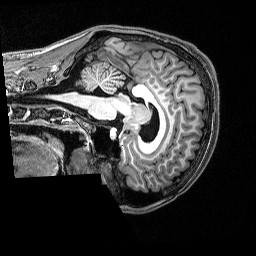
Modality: T1w
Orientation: sagittal
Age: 22
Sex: male
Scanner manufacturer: siemens
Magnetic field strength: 3 T
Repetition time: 2.53 s
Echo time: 0.00339 s